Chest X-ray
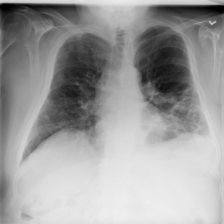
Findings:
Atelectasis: negative
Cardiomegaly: negative
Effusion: positive
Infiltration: positive
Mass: negative
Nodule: negative
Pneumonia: negative
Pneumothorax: negative
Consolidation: negative
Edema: negative
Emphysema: negative
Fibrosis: negative
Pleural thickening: negative
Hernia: negative